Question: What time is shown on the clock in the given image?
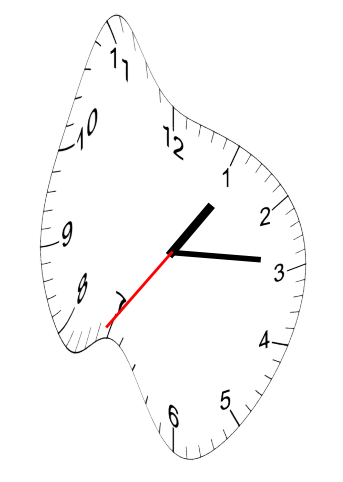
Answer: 01:14:36